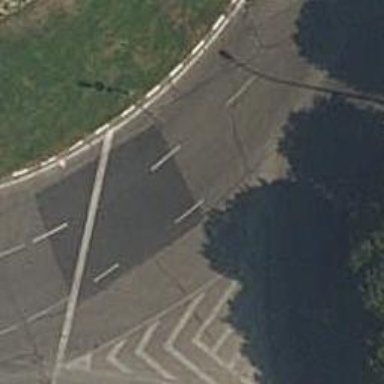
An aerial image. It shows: Road with traffic signals controlling the flow of traffic.